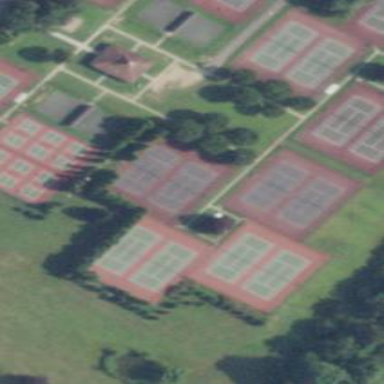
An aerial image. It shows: Tennis court in leisure pitch.